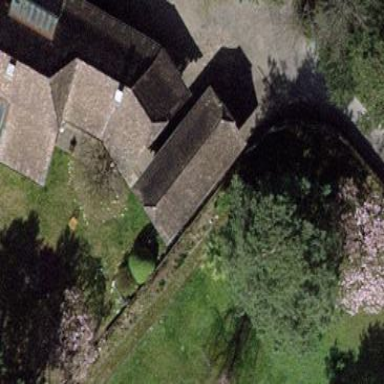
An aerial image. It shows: Detached building.